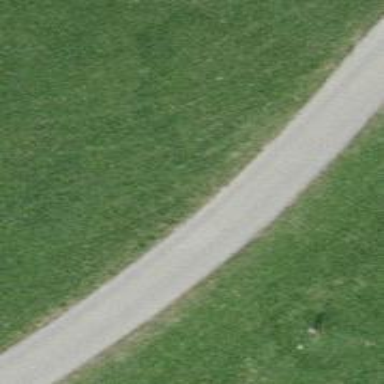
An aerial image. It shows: Track with grade 1 quality.